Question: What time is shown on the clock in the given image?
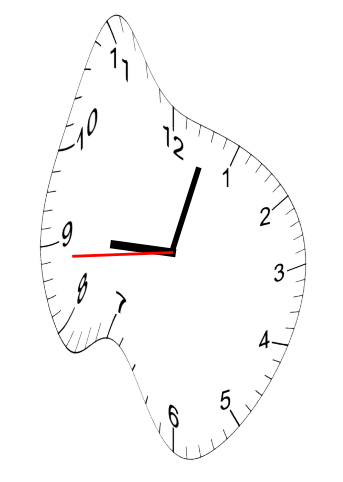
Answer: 09:02:44